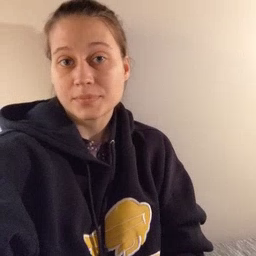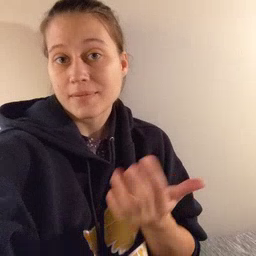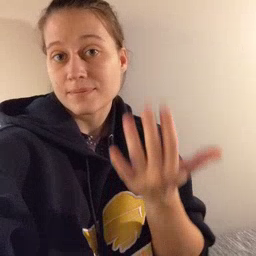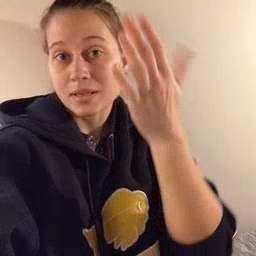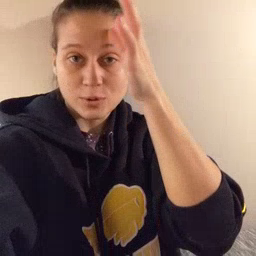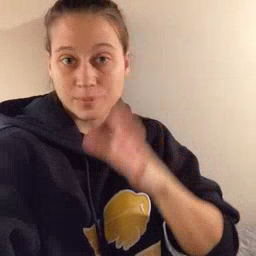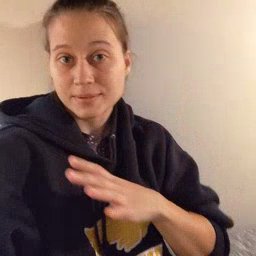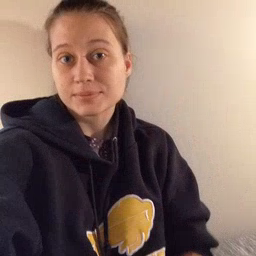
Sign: fireman